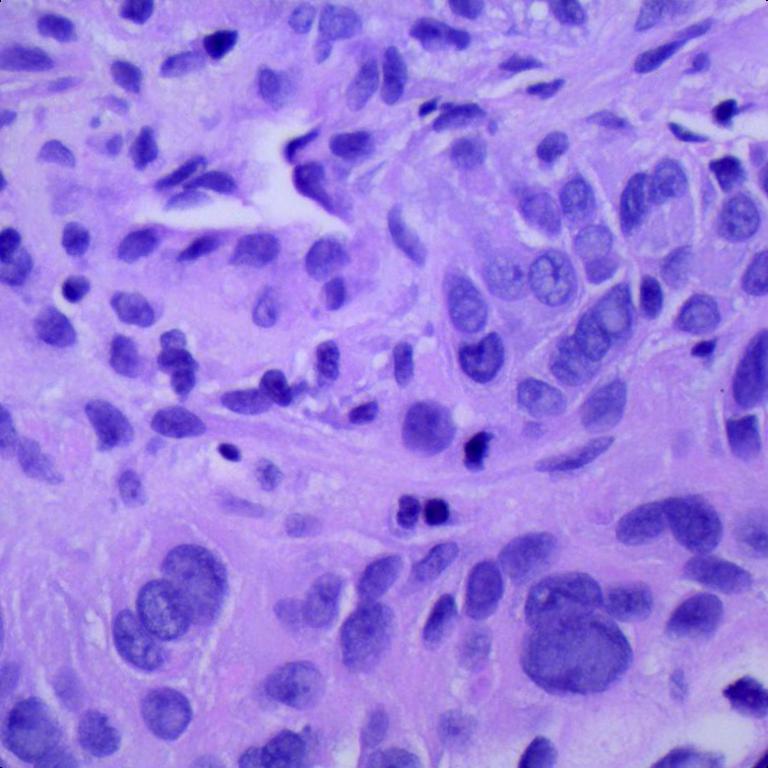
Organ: lung
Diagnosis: squamous carcinomas